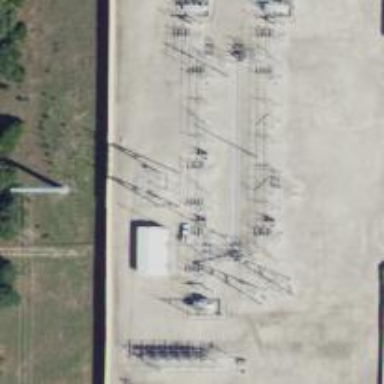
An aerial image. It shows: Switch used for power control.